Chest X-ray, AP view. Patient: 75 years old, sex F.
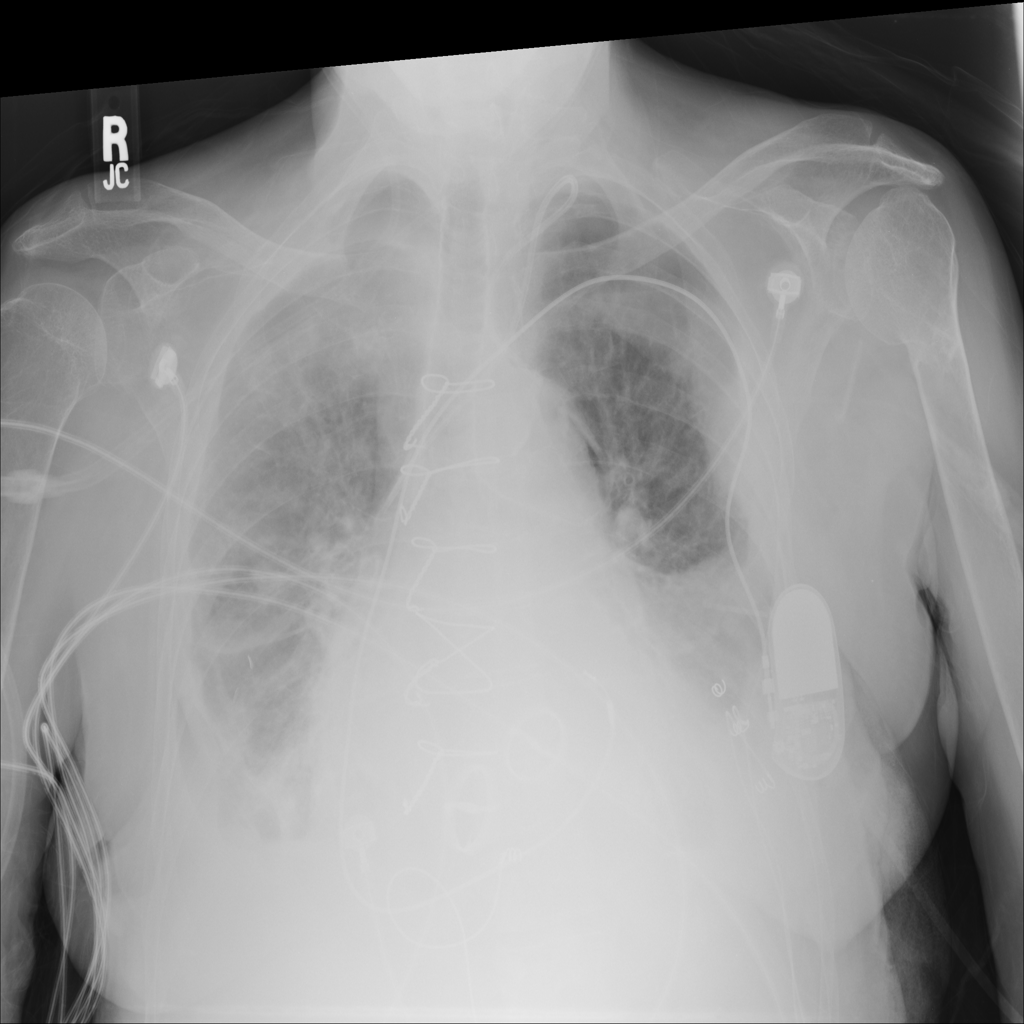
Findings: Effusion, Pneumothorax